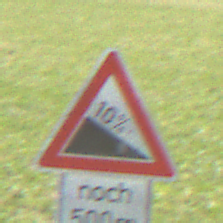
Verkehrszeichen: Gefaelle10
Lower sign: LaengeEinerStrecke3
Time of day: MorningAfternoon
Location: Outdoor (Nature)
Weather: PartlyCloudy
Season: NotSpecified
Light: Natural